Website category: sports
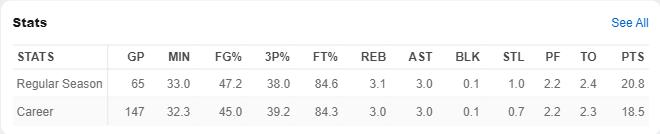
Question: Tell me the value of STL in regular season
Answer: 1.0

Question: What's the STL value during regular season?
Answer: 1.0

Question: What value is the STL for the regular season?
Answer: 1.0

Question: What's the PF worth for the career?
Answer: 2.2

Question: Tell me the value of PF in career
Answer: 2.2

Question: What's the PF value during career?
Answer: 2.2

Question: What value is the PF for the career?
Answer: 2.2

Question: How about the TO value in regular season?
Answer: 2.4

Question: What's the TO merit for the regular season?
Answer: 2.4

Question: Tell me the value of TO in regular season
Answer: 2.4

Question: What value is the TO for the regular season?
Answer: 2.4

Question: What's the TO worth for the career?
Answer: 2.3

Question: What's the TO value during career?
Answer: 2.3

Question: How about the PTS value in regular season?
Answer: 20.8

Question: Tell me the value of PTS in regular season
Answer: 20.8

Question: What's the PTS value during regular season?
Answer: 20.8

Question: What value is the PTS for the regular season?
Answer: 20.8

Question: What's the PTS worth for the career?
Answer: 18.5

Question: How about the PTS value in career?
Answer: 18.5

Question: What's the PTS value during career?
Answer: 18.5